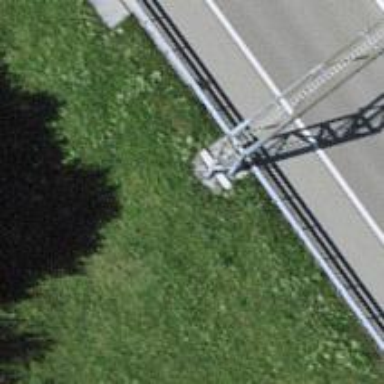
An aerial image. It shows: Gantry structure.